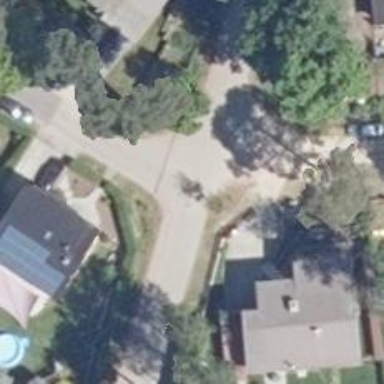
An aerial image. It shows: Residential road with no sidewalk.